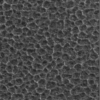
Label: not_dusty